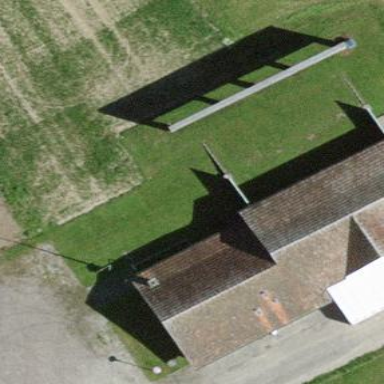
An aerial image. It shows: Building dedicated to shooting sports.